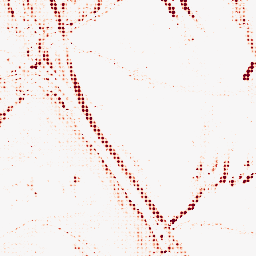
Category: morphological
Decomposition family: morphological_rect
Decomposition parameters: operation: opening
width: 10
height: 3
Upsampling method: sinc_hamming
Upsampling parameters: scale: 8
kernel_size: 4
Upsampling scale: 8